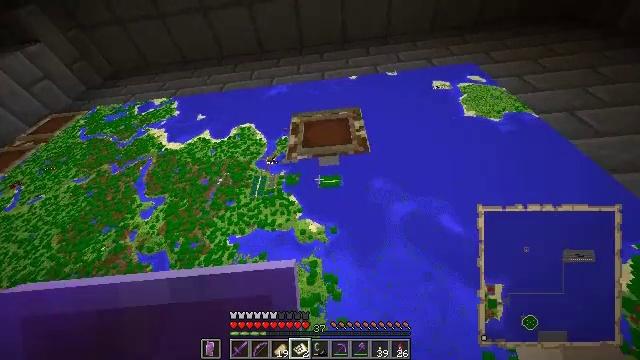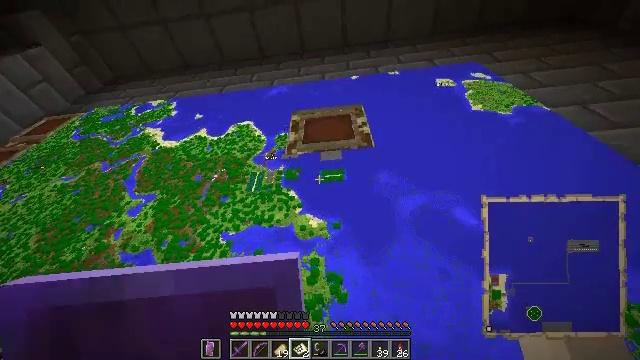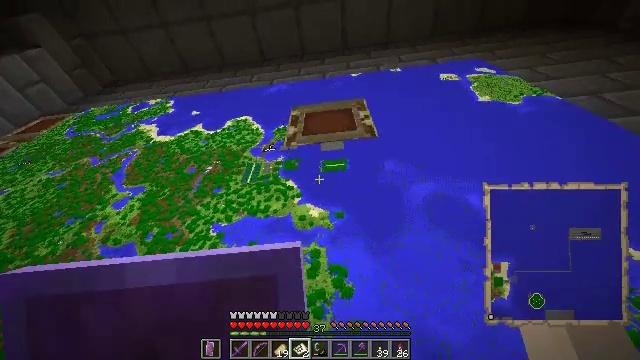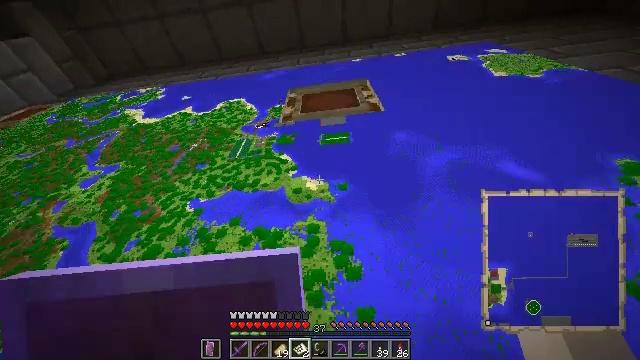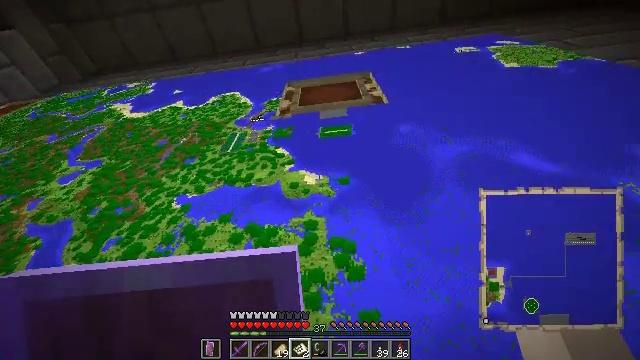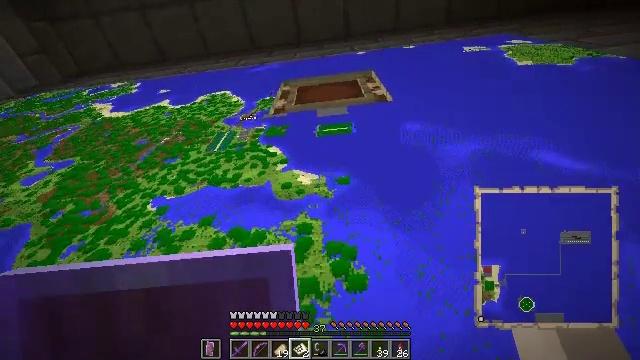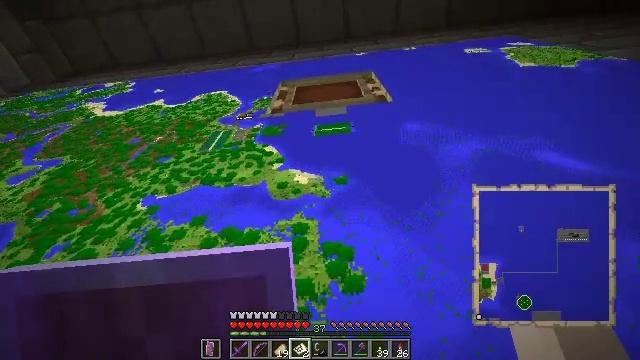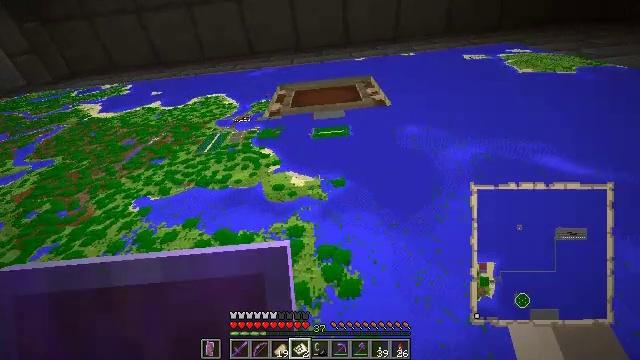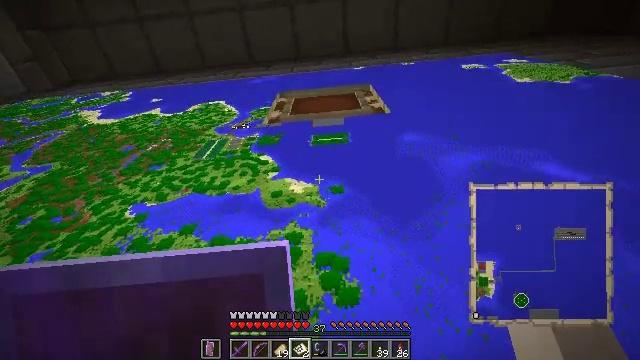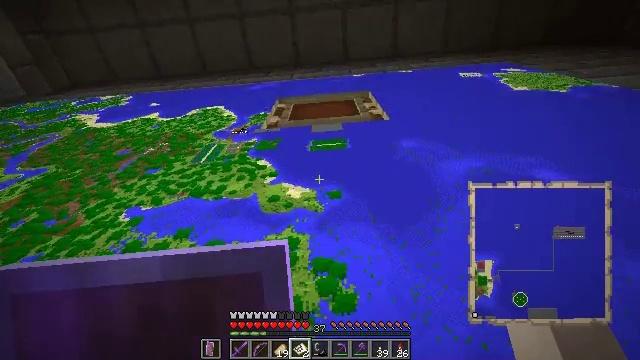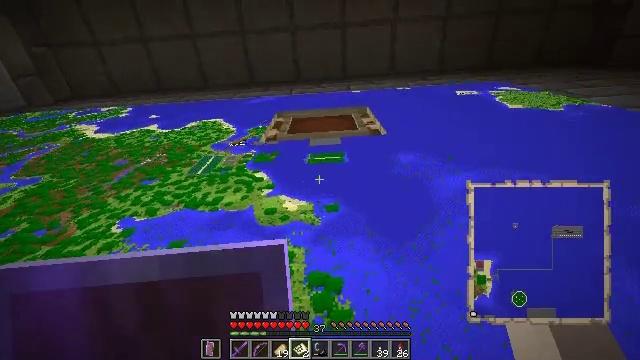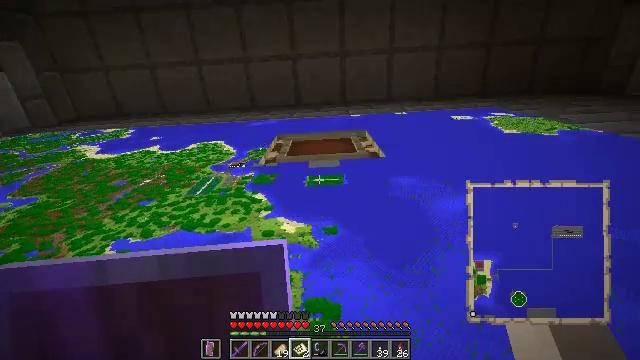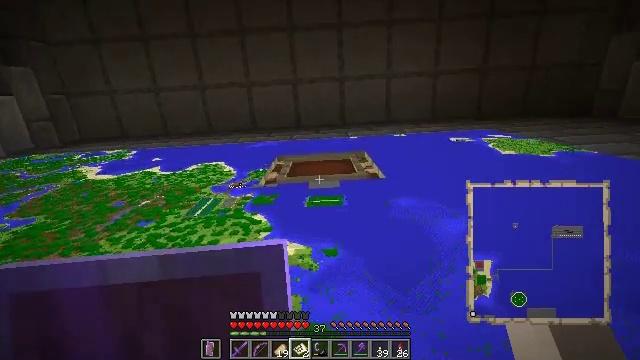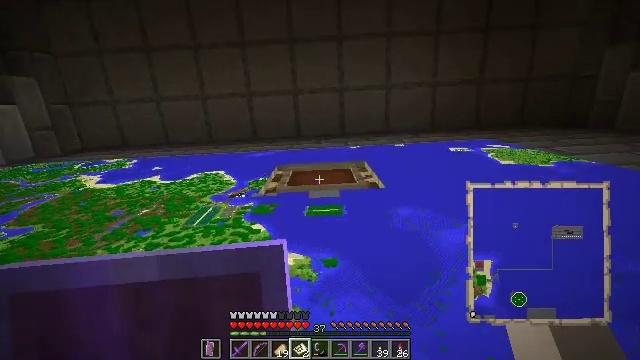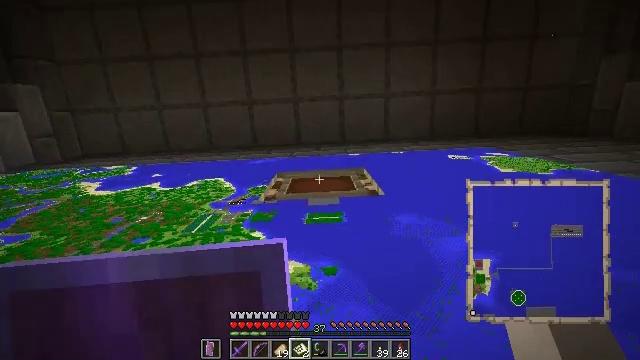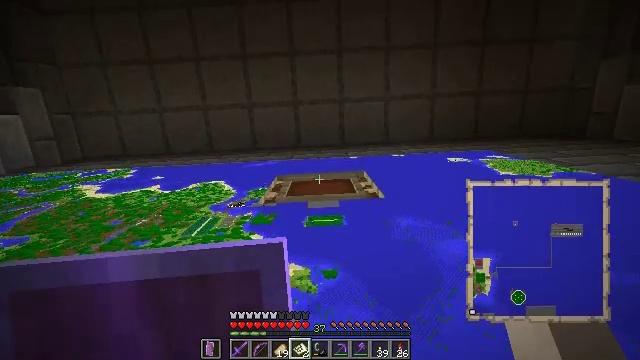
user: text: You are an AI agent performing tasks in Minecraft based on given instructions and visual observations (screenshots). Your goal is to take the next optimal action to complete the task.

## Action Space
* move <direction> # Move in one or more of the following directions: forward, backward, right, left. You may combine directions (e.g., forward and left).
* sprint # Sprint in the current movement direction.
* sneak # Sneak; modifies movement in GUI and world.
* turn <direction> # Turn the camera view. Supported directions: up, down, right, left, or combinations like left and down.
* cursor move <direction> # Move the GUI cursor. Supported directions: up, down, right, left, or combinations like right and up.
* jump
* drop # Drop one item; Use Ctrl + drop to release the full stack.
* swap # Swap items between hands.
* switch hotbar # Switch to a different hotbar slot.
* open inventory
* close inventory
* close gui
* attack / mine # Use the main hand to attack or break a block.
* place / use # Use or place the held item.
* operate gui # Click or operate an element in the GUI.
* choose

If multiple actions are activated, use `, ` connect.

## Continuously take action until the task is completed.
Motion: motion action
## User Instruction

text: Break the bone block to gather material.
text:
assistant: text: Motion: move forward, sprint, turn up
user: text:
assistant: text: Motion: move forward, turn up
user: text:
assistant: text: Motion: turn up
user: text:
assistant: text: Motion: no_op
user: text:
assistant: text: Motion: turn up
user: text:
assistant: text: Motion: turn up
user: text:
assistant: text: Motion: turn up
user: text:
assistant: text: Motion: turn up
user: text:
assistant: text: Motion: turn up
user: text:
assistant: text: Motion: turn up
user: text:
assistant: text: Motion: turn up
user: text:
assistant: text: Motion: turn up
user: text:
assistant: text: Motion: turn up
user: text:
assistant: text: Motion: turn up
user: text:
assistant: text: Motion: no_op
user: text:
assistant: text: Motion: turn up
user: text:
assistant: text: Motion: no_op
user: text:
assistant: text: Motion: no_op
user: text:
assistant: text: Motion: no_op
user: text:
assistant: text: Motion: no_op
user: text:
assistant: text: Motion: no_op
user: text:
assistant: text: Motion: no_op
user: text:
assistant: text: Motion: no_op
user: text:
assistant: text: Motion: turn down
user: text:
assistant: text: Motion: no_op
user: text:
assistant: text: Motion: turn down
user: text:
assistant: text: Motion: no_op
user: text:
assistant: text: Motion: no_op
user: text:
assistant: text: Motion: no_op
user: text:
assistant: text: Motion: no_op